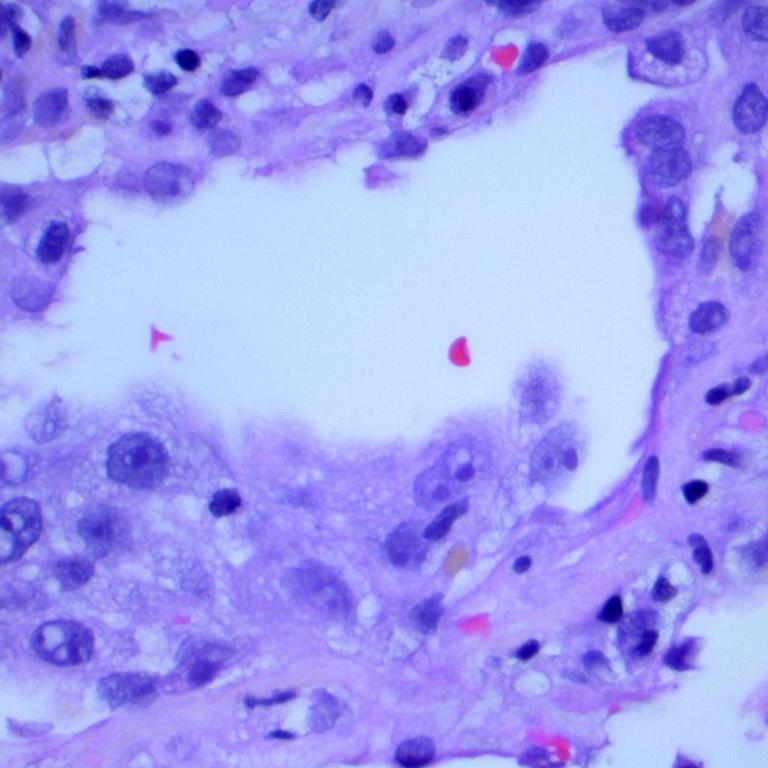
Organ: lung
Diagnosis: adenocarcinomas